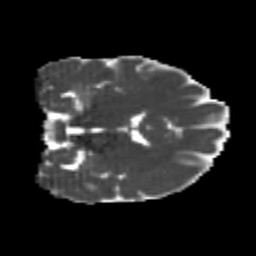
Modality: MD
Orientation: coronal
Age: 21
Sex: female
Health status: healthy
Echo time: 0.074 s